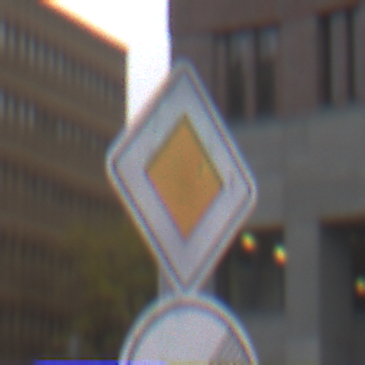
Verkehrszeichen: Vorfahrtsstrasse
Zusatzzeichen unten: EndeSaemtlicherBegrenzungen
Umgebung: Outdoor, Urban
Tageszeit: MorningAfternoon
Wetter: Overcast
Licht: Natural
Jahreszeit: NotSpecified
Kontrast: LowContrast